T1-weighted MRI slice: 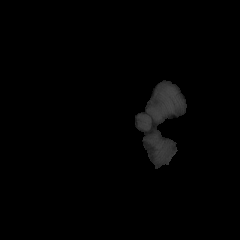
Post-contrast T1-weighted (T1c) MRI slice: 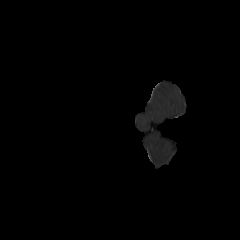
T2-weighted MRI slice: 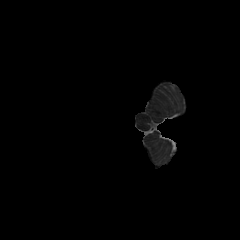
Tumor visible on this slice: no